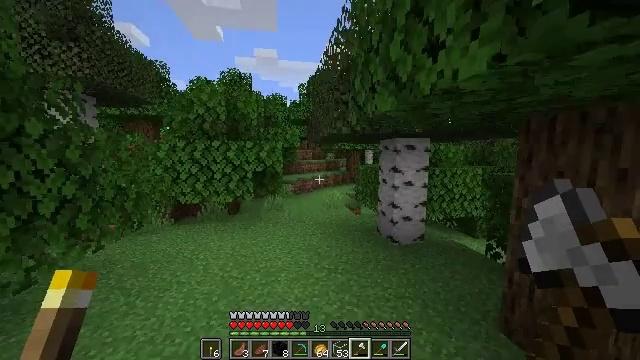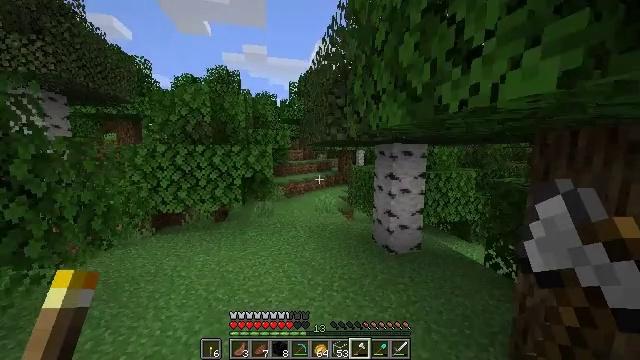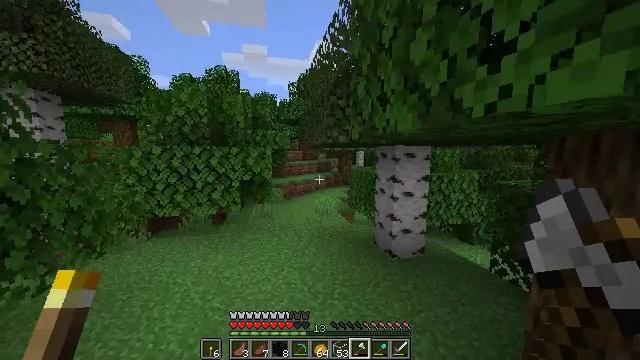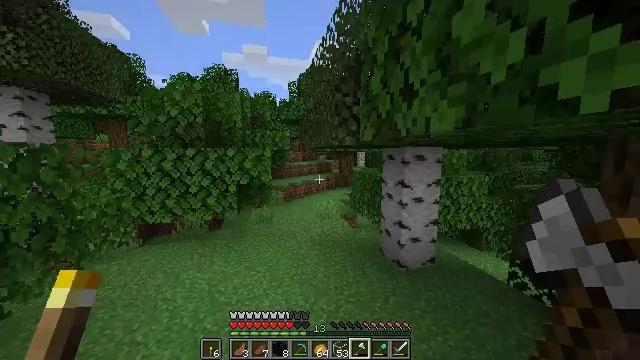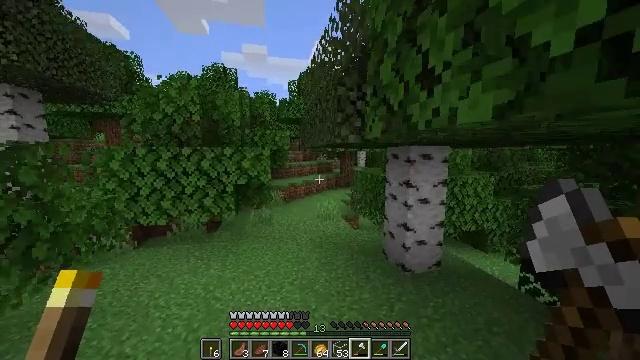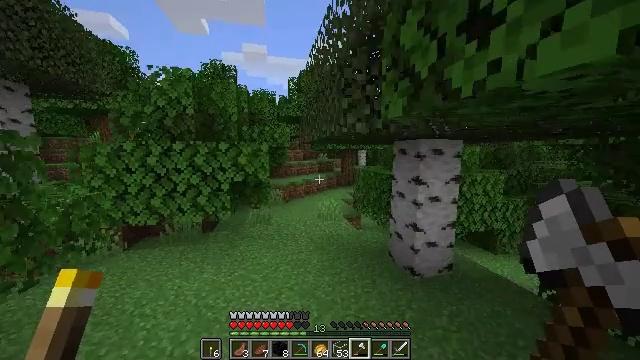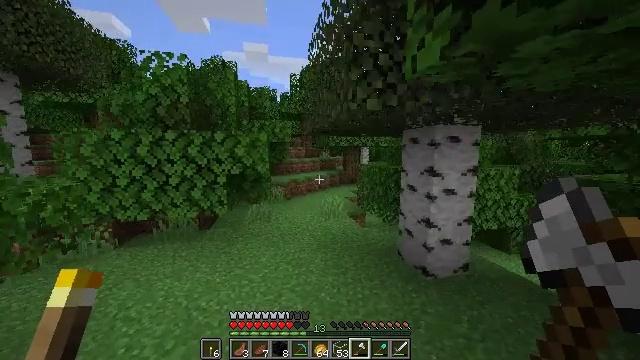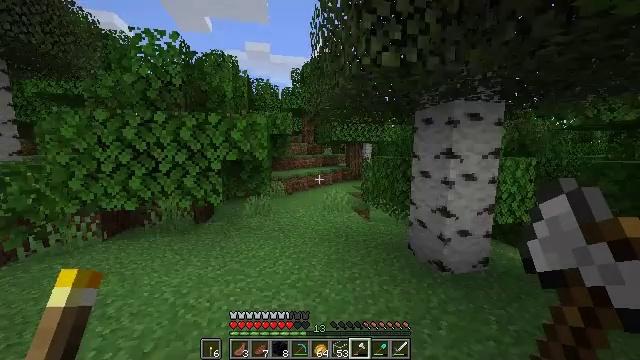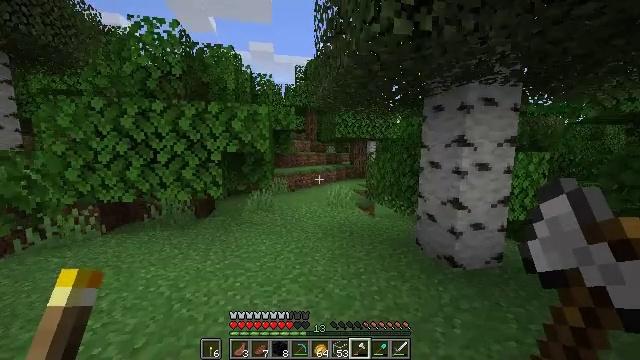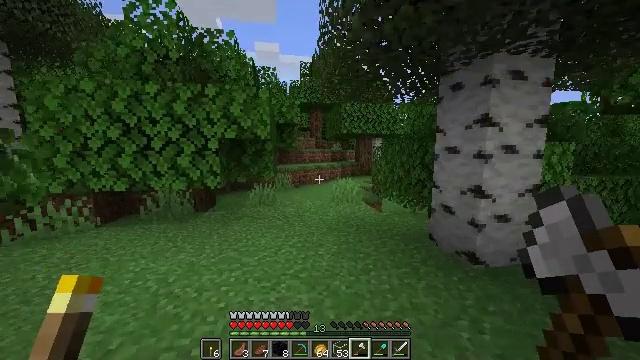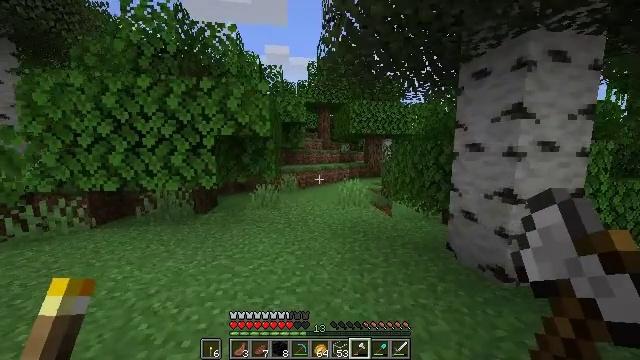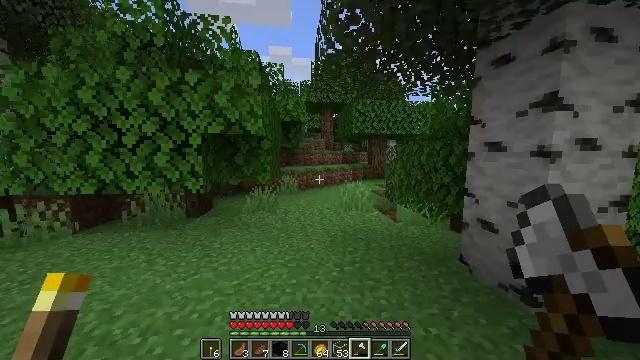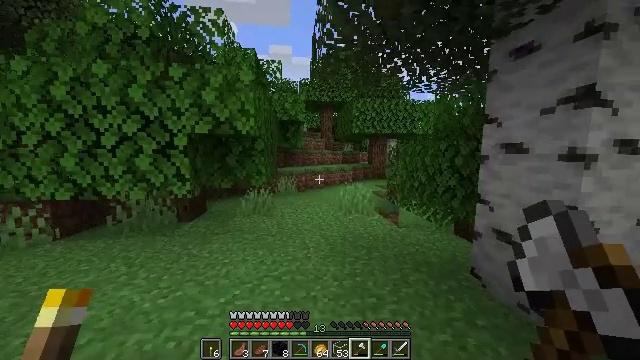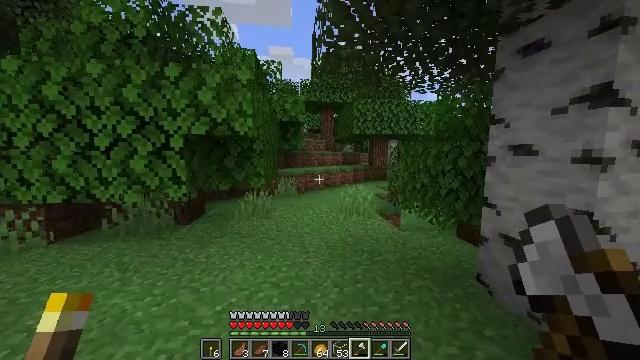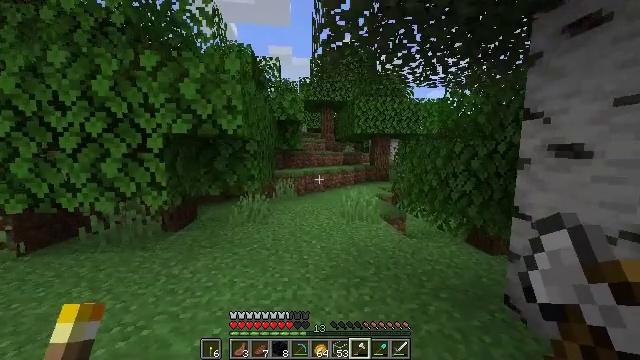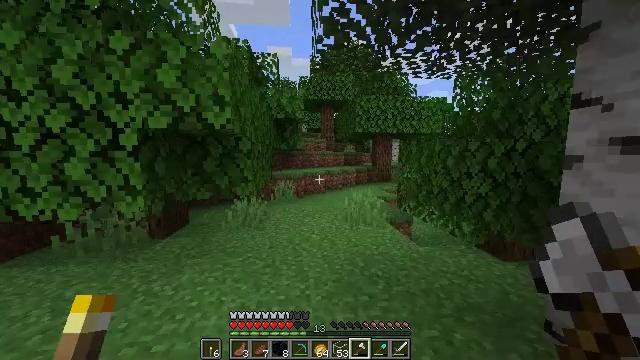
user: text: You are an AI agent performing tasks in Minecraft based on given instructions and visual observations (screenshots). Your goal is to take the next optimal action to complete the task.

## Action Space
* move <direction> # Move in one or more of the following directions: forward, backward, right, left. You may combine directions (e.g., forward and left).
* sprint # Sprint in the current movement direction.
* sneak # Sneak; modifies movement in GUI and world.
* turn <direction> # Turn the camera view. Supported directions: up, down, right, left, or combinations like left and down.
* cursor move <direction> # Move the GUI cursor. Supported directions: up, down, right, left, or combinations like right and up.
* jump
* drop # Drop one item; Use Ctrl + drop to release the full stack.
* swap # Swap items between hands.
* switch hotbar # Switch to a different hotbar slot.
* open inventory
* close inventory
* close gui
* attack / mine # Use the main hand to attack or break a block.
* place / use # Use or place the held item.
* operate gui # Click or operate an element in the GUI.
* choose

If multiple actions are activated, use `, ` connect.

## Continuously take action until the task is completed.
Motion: motion action
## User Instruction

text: Harvest sugar cane from the plant.
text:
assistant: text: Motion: move forward, sprint, turn right, jump
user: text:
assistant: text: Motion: move forward, jump
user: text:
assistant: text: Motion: move forward, jump
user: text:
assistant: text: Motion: move forward, jump
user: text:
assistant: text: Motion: move forward, jump
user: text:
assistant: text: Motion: move forward, jump
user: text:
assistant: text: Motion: move forward
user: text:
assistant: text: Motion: move forward and move right
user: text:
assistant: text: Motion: move forward and move right, turn left
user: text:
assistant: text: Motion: move forward and move right, turn left
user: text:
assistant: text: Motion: move forward, sprint, turn left
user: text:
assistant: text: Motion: move forward, sprint
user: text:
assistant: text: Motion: move forward, sprint
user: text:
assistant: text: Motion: move forward, sprint
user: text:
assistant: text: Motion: move forward
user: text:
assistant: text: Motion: move forward, sprint
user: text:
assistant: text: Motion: move forward, sprint
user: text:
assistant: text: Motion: move forward, sprint
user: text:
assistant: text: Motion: move forward, sprint
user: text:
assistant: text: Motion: move forward
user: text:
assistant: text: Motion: move forward, turn right
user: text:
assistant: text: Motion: move forward, sprint, turn right
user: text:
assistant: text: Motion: move forward, sprint
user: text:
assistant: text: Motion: move forward, sprint
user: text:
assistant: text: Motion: move forward, sprint
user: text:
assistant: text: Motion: move forward
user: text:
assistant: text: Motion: move forward
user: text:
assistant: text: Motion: move forward, sprint
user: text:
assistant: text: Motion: move forward, sprint
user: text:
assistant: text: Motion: move forward, sprint